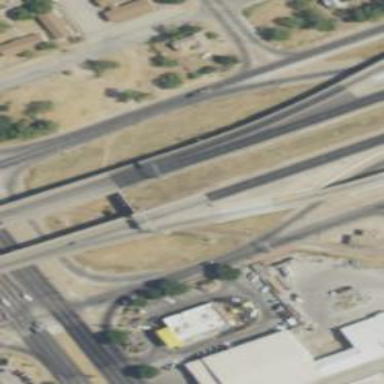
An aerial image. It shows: Bridge over motorway_link.